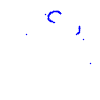
Particle: kaon